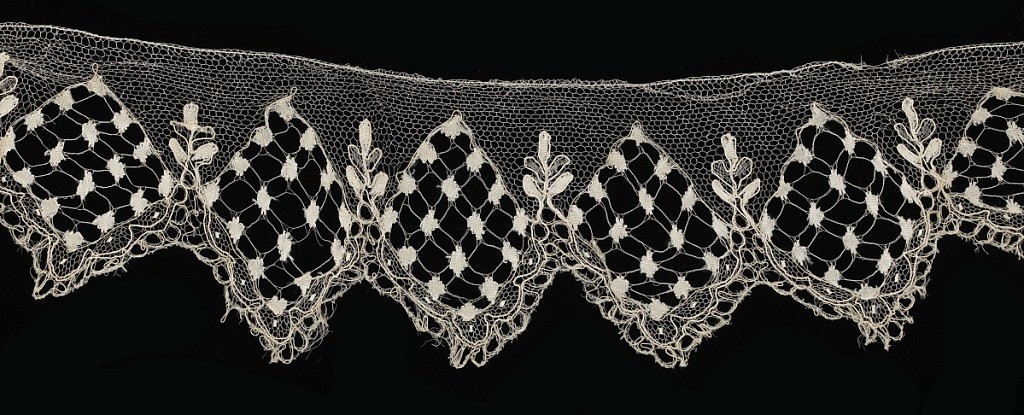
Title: Border
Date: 19th century
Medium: silk Technique: bobbin lace, white silk
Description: White lace border with a pointed, scallop edge showing a geometric design of small squares of heavy silk arranged in diamond-shaped areas.